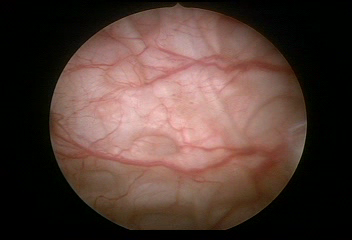
Modality: WLC
Class: Normal mucosa
Bladder cancer association: No